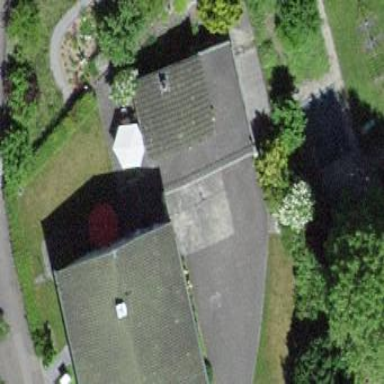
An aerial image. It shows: Garage.